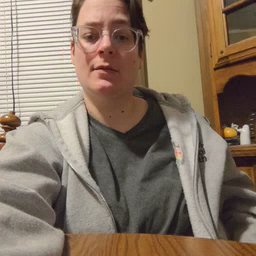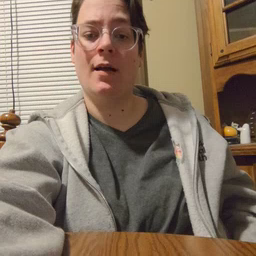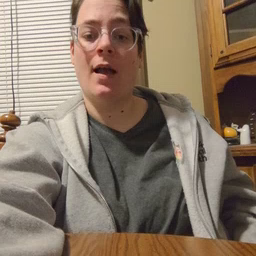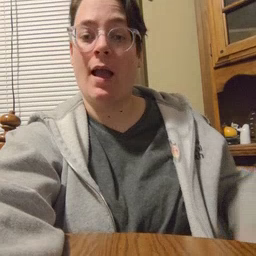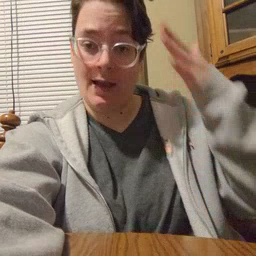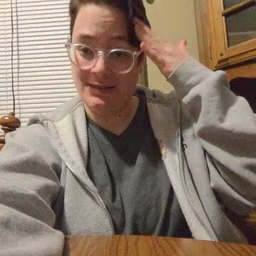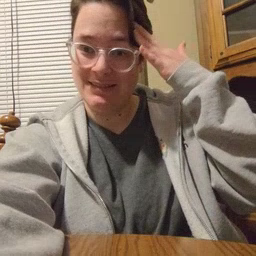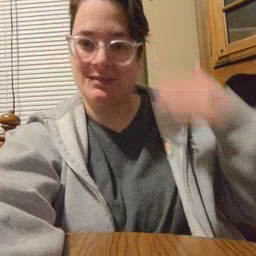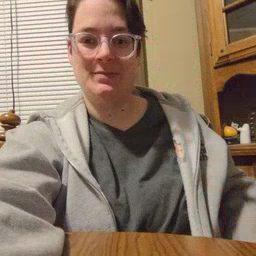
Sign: hat